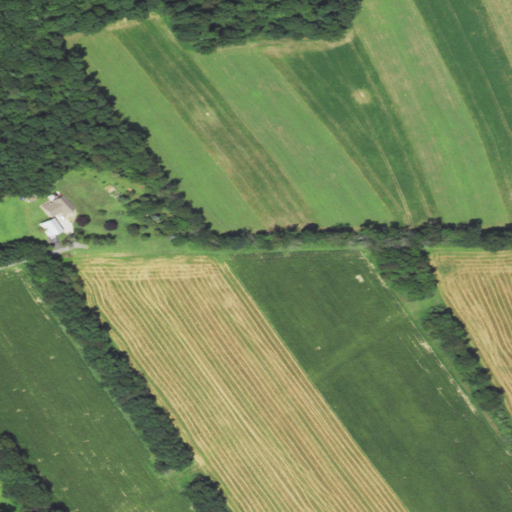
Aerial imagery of ridge(s) in Pennsylvania named Ball Ridge containing pasture, cultivated crops, deciduous forest, mixed forest, and low intensity development